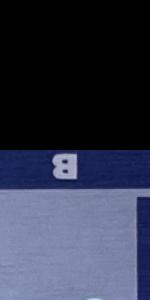
Label: Empty